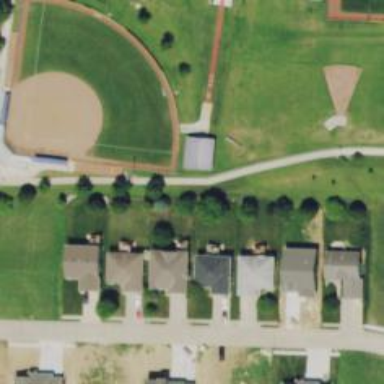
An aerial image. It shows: Softball pitch for leisure sports.